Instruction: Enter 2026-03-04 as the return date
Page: home
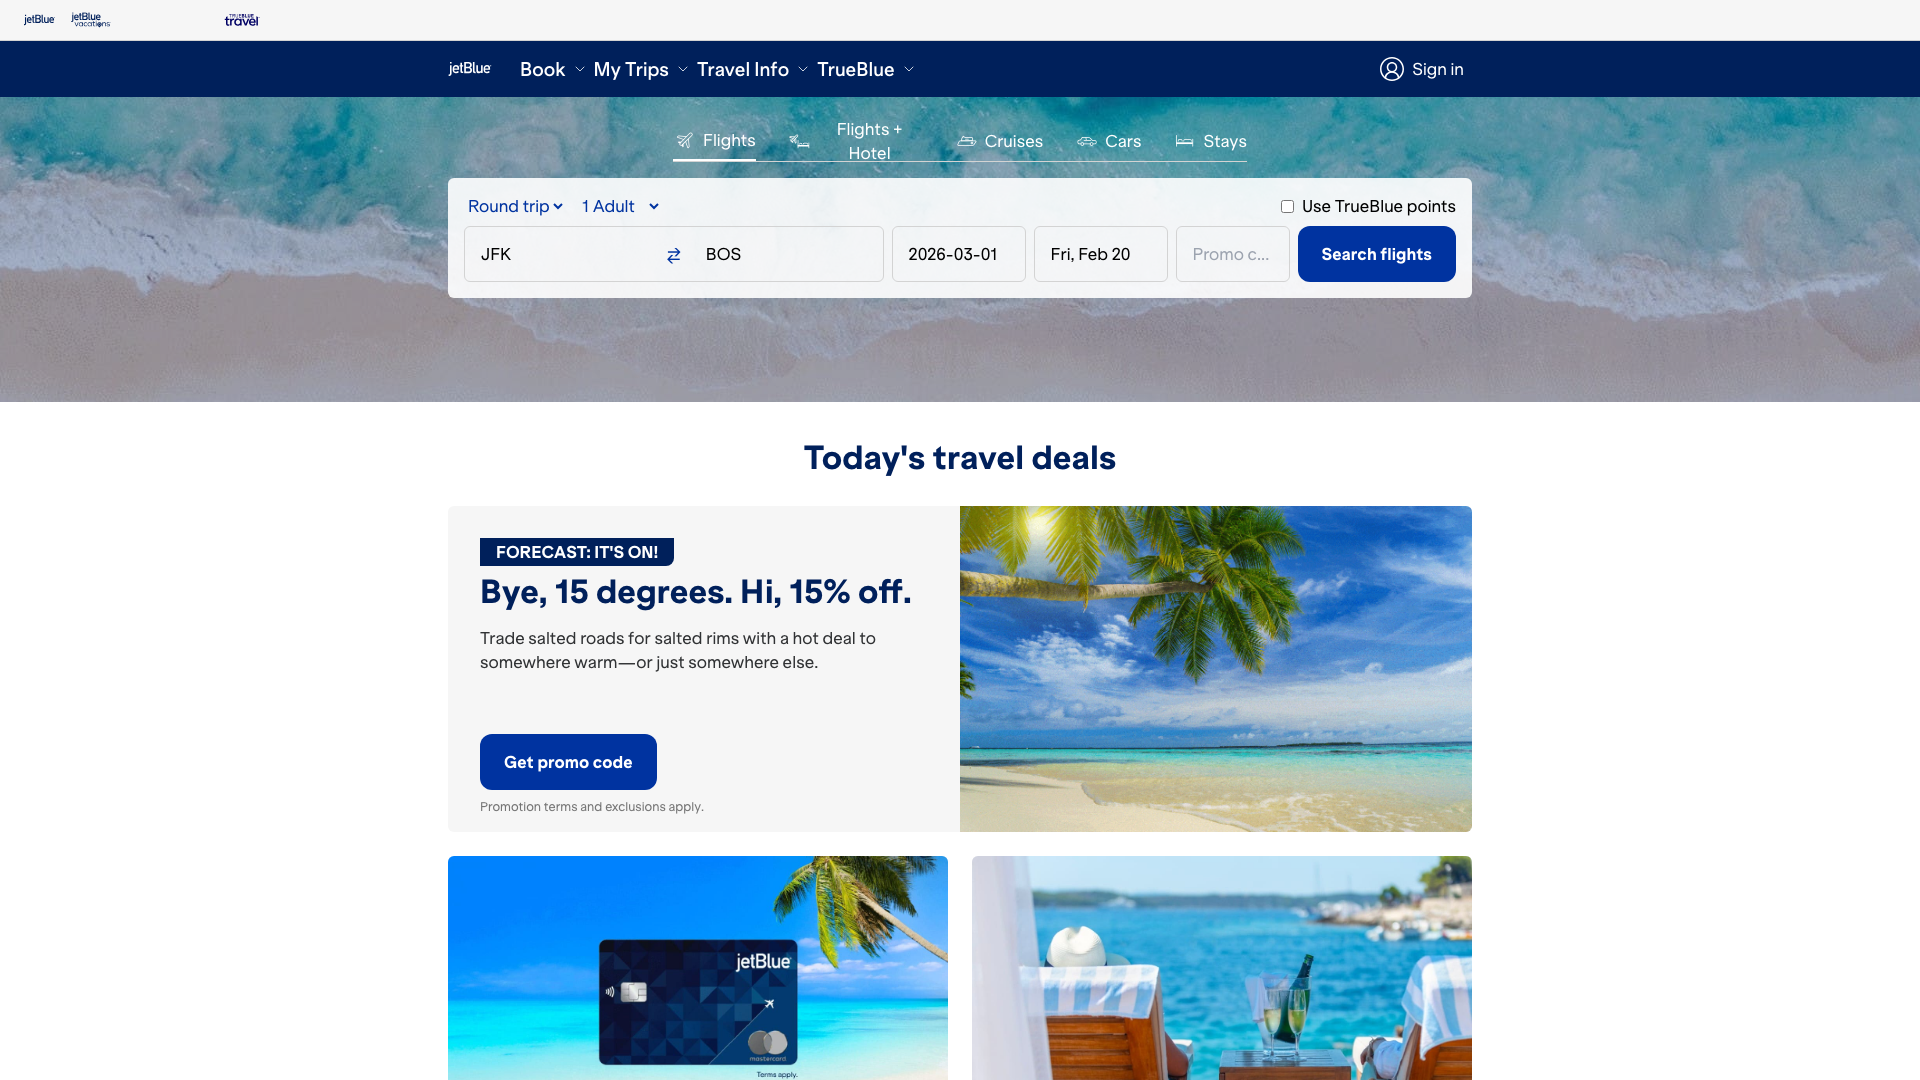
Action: type